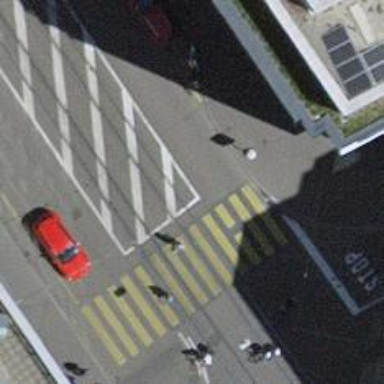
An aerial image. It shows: Uncontrolled zebra crossing at railway crossing.